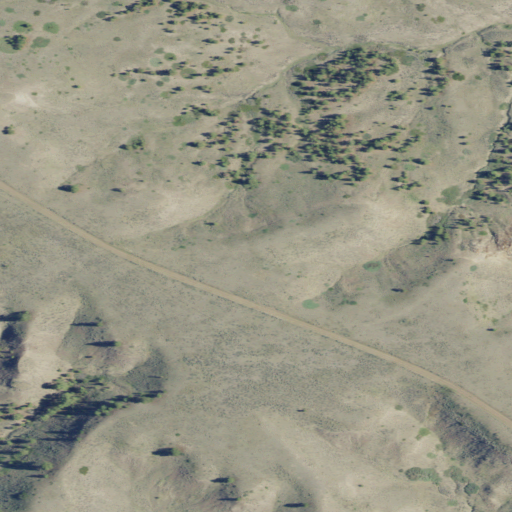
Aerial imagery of ridge(s) in Montana named Threemile Ridge containing shrub and grassland